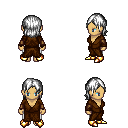
a pixel art fantasy rpg character, female body template, human, tanned skin, brown robe, white pants, white long bangs hairstyle, cloth bracers, gold boots, four views (front, back, left, right), 2x2 character sprite sheet, small pixel art, hard edges, no anti-aliasing